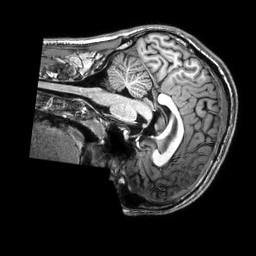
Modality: T1w
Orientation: sagittal
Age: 23
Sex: male
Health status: healthy
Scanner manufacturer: philips
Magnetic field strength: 3 T
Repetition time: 0.009 s
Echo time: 0.003996 s